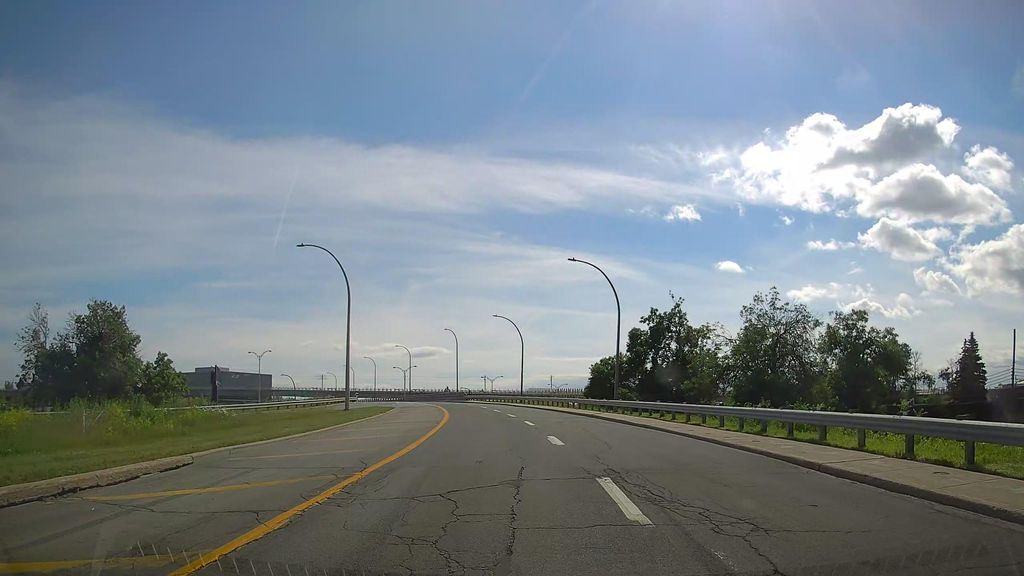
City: montreal